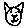
Label: cat